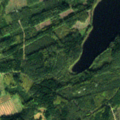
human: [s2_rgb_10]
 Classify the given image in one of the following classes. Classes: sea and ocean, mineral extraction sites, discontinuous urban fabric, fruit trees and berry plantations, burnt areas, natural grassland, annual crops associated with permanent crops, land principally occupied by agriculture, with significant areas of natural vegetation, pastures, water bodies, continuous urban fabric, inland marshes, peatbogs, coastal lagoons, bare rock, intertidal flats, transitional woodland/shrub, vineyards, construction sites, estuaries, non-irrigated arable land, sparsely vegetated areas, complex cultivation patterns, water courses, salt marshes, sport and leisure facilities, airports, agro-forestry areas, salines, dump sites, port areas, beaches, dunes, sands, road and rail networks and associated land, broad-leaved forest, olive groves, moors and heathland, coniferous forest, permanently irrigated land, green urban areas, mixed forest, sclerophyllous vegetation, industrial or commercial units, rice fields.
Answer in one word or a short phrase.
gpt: coniferous forest, mixed forest, water bodies